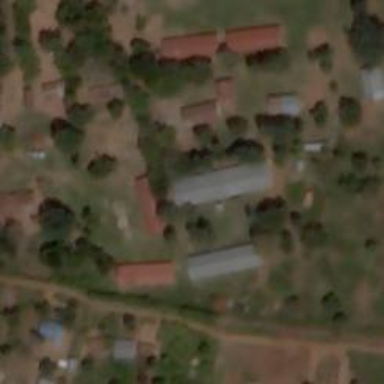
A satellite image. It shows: School.